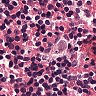
Metastatic tissue present: no